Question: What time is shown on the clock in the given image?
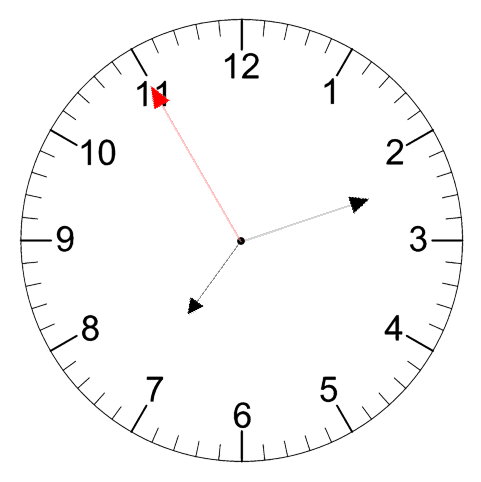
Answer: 07:11:55